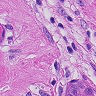
Metastatic tissue present: yes